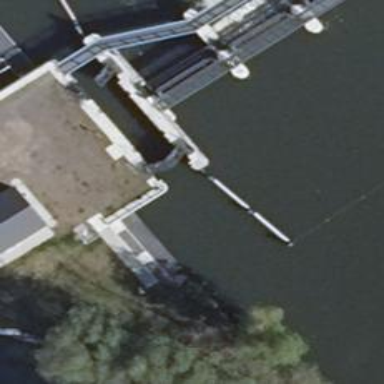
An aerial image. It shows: Lock gate on waterway.